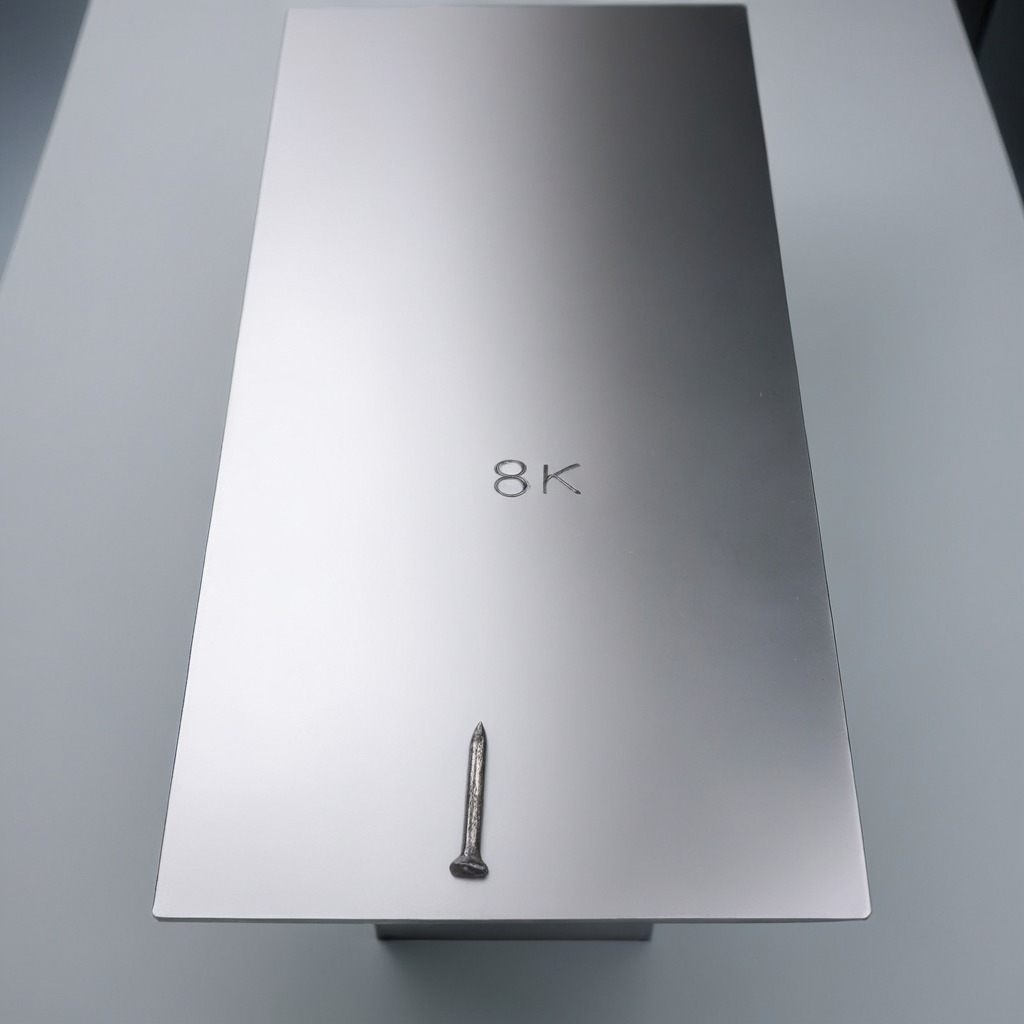
A nail is lying on the stainless steel table in a high-end prototyping lab.